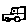
Label: car